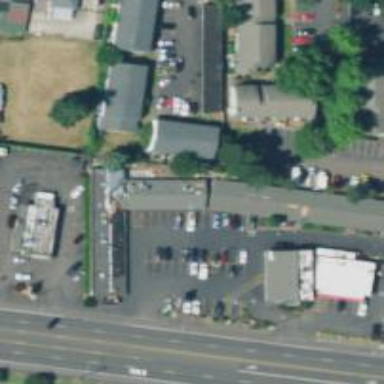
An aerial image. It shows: Retail area.